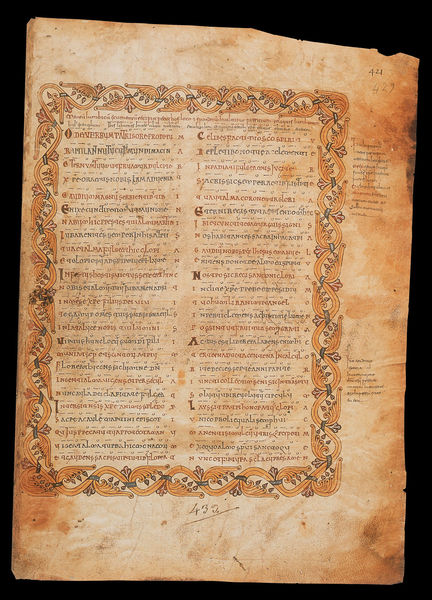
Titel: Codex Albeldense
Institution: (bei) Madrid, Biblioteca Real Monasterio de San Lorenzo de El Escorial, Patrimonio Nacional
Schlagwörter: hand, gelb, schwarz, rot, muster, ornament, alt, rahmen, kirche, umrandung, ranken, schrift, papier, vergilbt, ornamente, verzierung, buch, seite, text, buchstabe, buchstaben, kunst, buchseite, pergament, antik, griechisch, mönch, handschrift, lied, dokument, jahrhundert, anmerkungen, anmerkung, gleich, ornamen, manuskript, seitenzahl, geschrieben, b, a, e, d, c, 43, 429, 432, 439, seriefen, seite 44, 424, kommenta